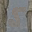
Label: 5